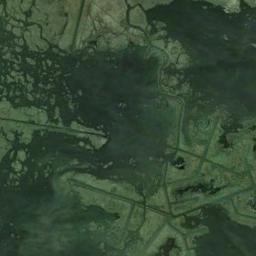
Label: wetland